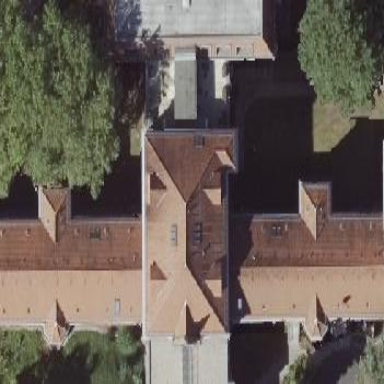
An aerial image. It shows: Hospital building with hipped maroon-colored roof.